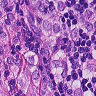
Metastatic tissue present: yes